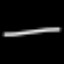
Label: line